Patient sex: M
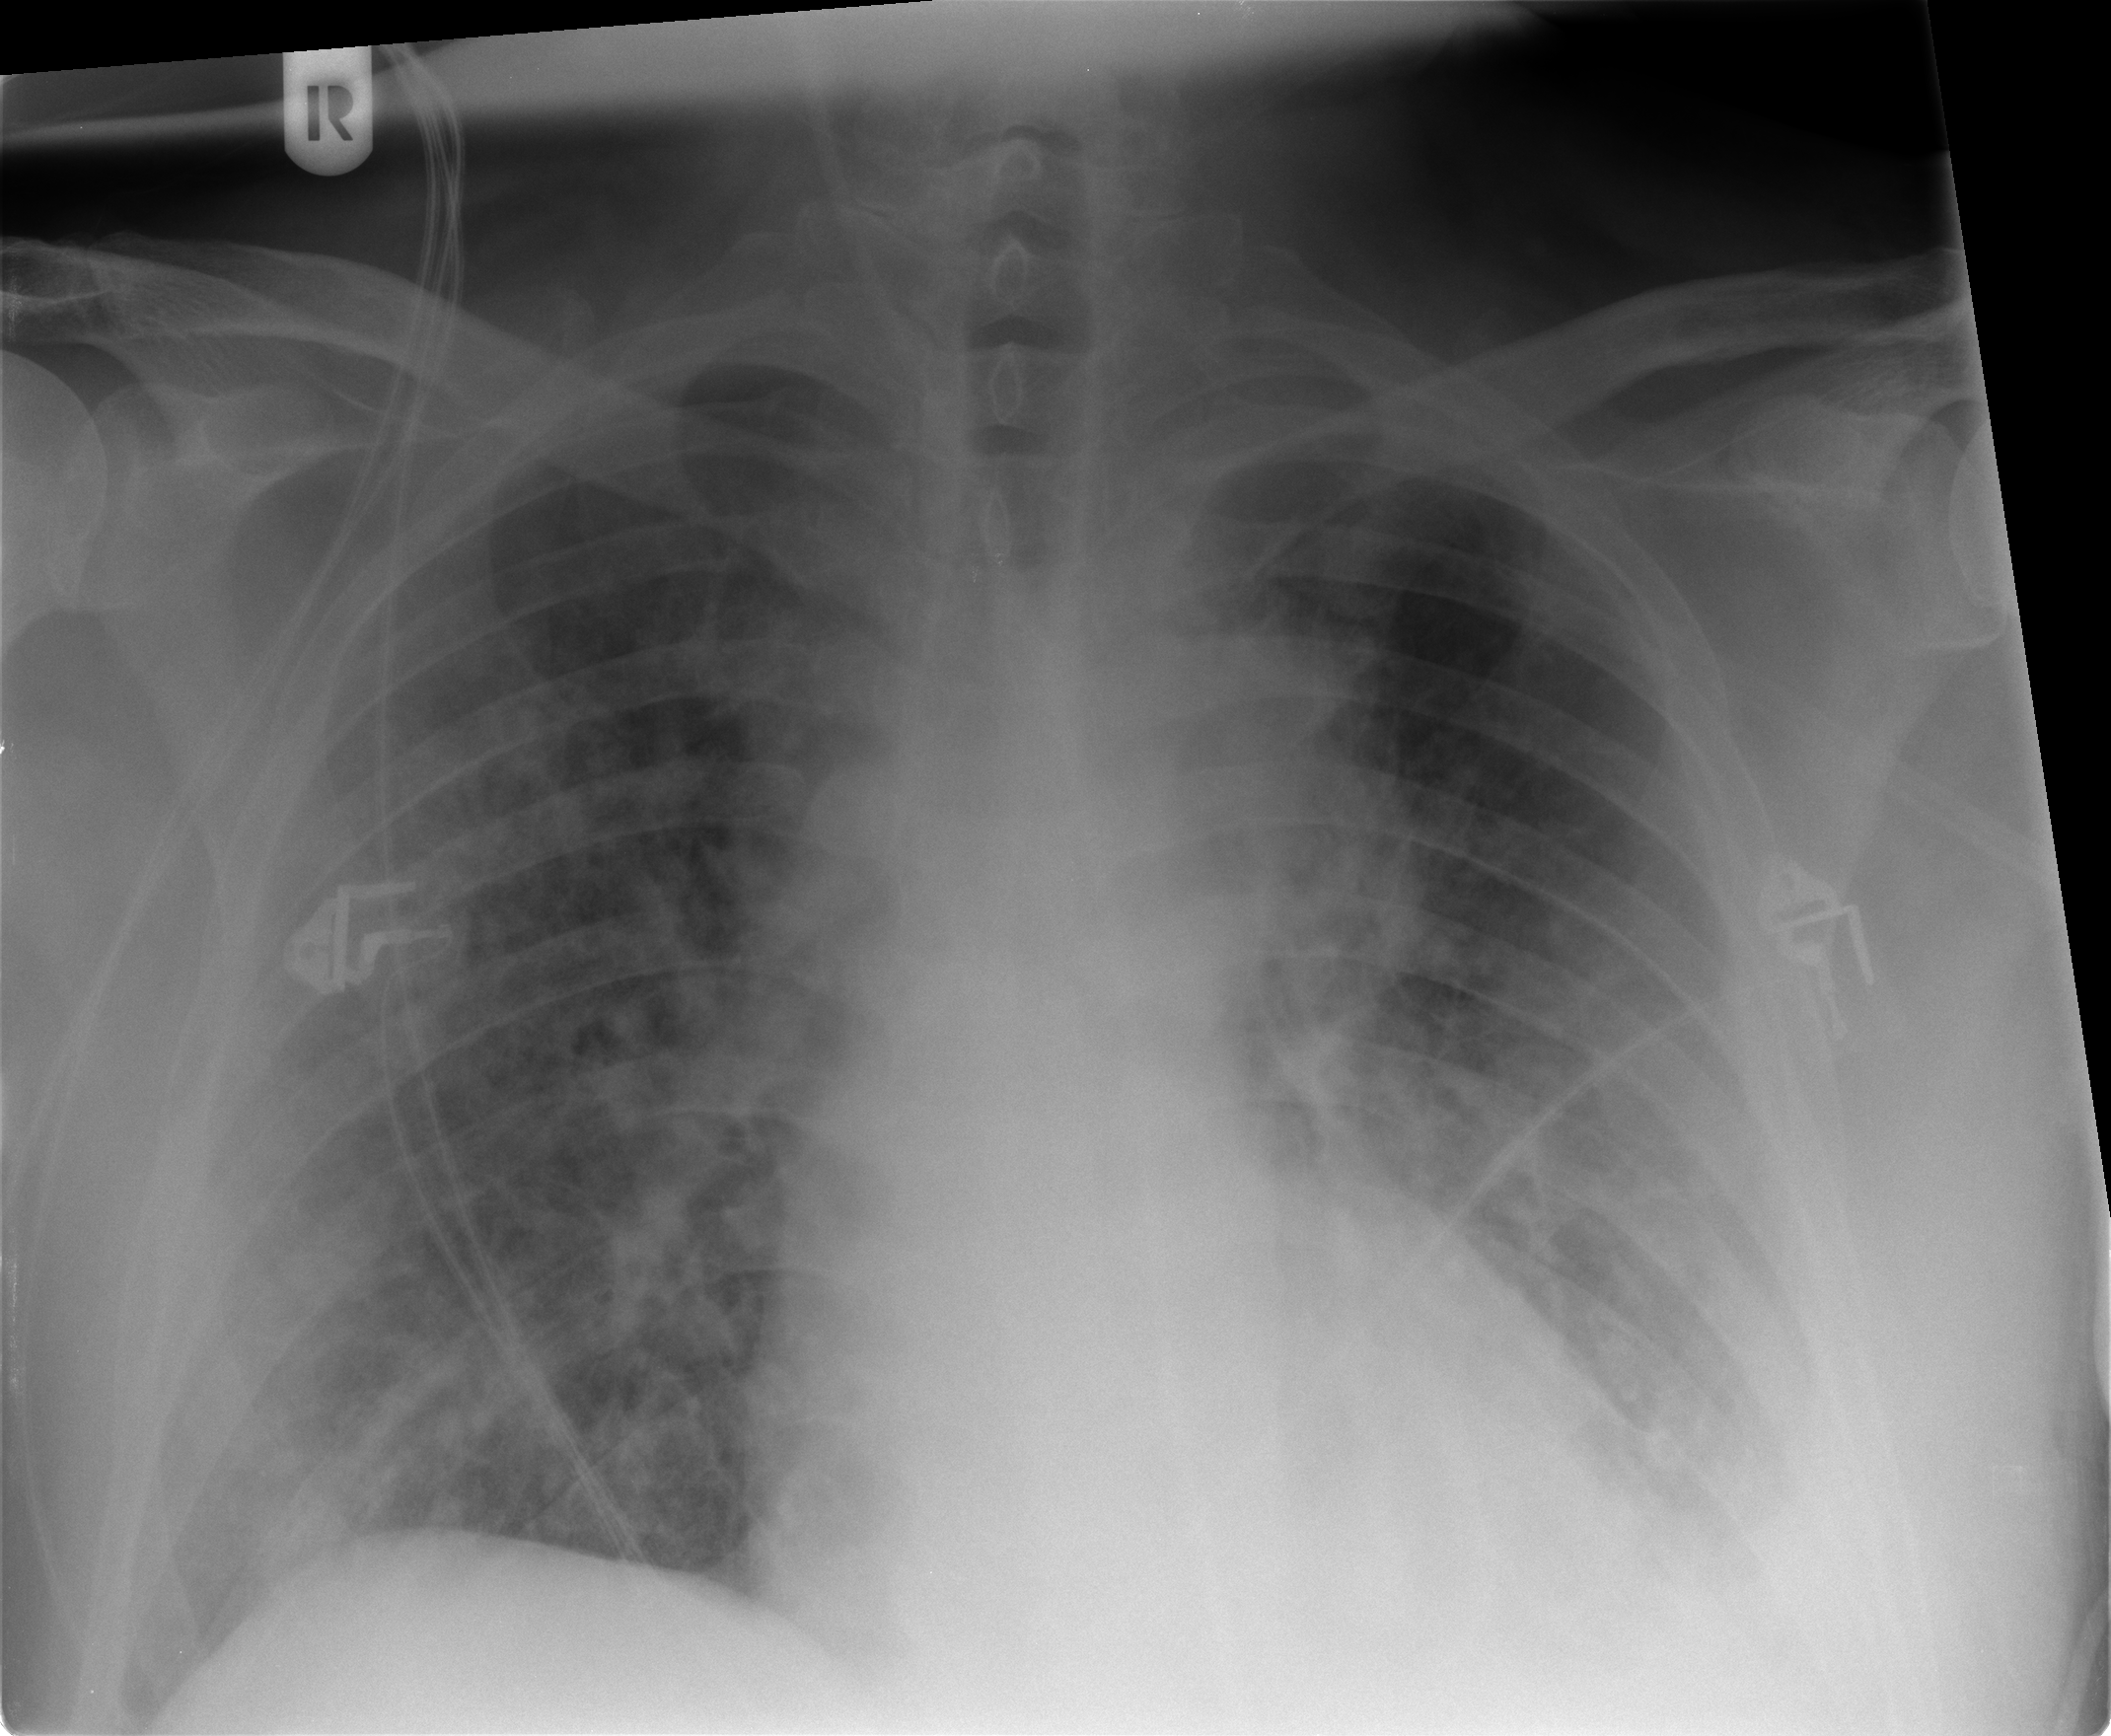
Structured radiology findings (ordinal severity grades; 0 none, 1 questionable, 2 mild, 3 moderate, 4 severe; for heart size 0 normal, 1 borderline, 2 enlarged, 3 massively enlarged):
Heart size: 2
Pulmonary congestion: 2
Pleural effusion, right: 0
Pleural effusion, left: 2
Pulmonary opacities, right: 0
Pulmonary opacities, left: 0
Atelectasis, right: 2
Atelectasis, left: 2